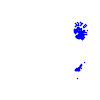
Particle: electron